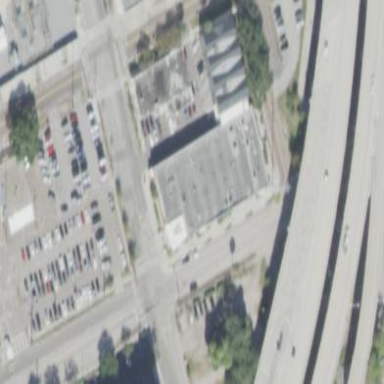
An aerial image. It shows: Building.